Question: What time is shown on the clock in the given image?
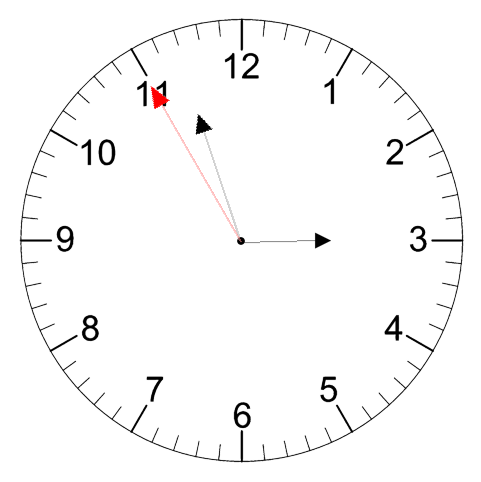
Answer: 02:56:55